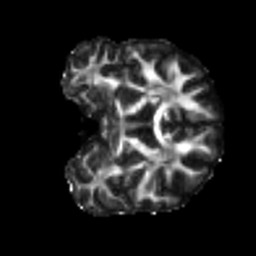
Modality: FA
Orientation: coronal
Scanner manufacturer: siemens
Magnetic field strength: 3 T
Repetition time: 4 s
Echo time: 0.0594 s